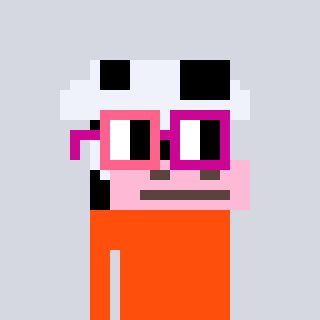
a pixel art character with square pink and red glasses, a cow-shaped head and a orange-colored body on a cool background